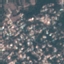
Label: Residential